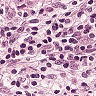
Metastatic tissue present: yes